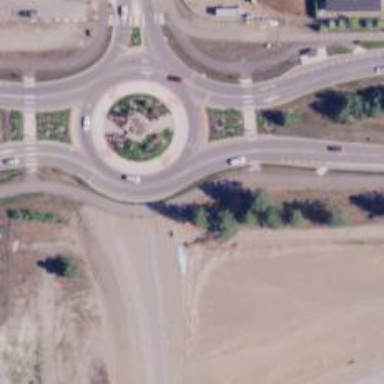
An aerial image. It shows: Crossing on the cycleway.